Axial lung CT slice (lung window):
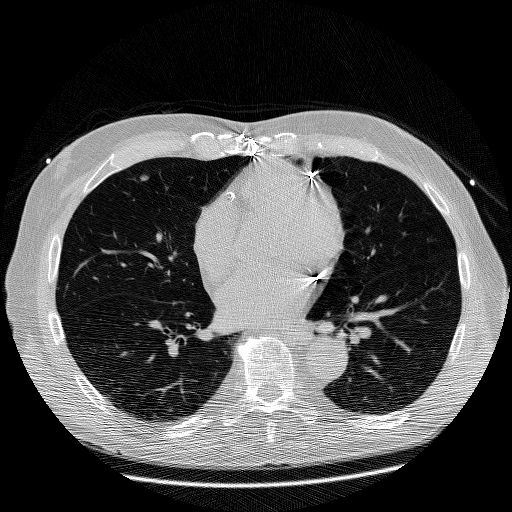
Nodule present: yes
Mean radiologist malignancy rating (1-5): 3